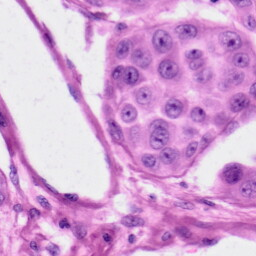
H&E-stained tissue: Skin